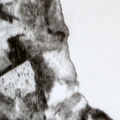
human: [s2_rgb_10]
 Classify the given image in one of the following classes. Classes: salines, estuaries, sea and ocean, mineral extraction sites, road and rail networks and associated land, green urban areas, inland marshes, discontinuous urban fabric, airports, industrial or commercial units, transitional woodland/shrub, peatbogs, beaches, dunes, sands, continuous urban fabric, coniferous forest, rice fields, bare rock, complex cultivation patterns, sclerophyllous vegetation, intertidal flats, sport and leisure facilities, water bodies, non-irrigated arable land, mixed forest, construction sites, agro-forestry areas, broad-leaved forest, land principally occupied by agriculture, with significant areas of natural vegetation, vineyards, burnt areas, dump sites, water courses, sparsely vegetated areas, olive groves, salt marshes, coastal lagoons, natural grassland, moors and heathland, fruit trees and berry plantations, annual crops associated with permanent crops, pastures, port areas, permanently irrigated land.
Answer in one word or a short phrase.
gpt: coniferous forest, mixed forest, peatbogs, water bodies